Field crop: maize
Growth stage: 2
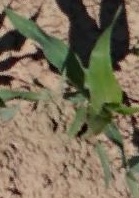
Species: maize